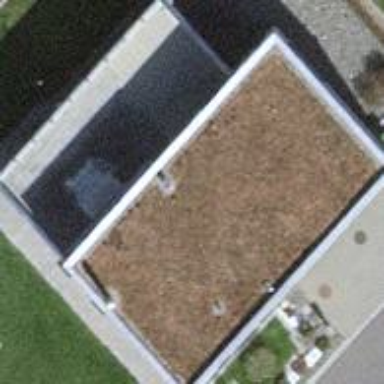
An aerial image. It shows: Building.